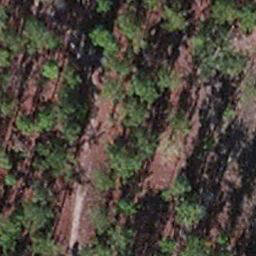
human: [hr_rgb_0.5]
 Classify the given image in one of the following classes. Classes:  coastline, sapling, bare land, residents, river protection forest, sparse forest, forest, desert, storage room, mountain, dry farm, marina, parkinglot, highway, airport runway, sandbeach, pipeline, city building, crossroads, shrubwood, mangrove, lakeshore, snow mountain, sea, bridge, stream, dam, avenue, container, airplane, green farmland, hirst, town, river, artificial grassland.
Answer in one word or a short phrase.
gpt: sapling